Question: I have a vector of values corresponding to the measured data and I want to predict the next values. How can I do that? I know that is possible with Kalman filter but it might be an easier way to do. Here is a plot of the data and I want to predict next values:

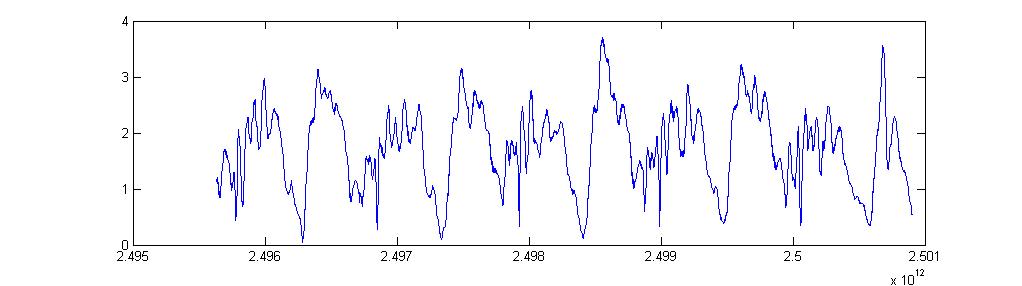
Answer: Try <URL>, e.g., double exponential smoothing or Holt-Winters method. Basically you try to learn the trend of the data.
I have some sample 'python' code in <URL> post.
On the other hand, if you know the movement/observation model of the underline variable, for sure, kalman will give you much better predictions as @tomasz74 pointed out.